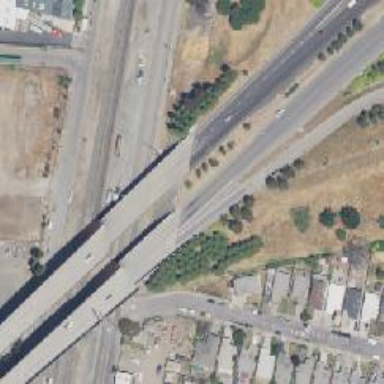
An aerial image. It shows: Bridge crossing over highway trunk expressway.